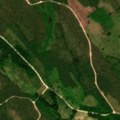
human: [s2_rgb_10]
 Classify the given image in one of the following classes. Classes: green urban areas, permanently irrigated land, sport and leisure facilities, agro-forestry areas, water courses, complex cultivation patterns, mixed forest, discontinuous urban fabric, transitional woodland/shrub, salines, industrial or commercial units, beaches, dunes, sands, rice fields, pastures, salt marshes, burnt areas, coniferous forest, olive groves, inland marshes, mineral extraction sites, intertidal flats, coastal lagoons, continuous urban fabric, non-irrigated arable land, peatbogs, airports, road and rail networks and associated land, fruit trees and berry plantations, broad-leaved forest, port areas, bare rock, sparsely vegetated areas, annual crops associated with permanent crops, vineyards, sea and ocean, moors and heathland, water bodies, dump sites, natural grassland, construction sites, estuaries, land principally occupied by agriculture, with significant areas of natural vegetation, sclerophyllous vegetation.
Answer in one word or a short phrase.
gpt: coniferous forest, mixed forest, transitional woodland/shrub